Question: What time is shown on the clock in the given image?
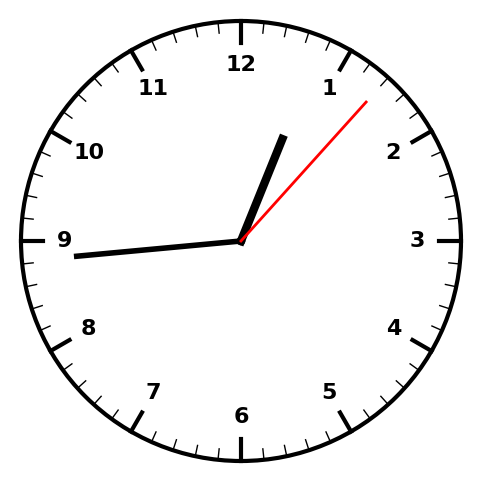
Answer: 12:44:07